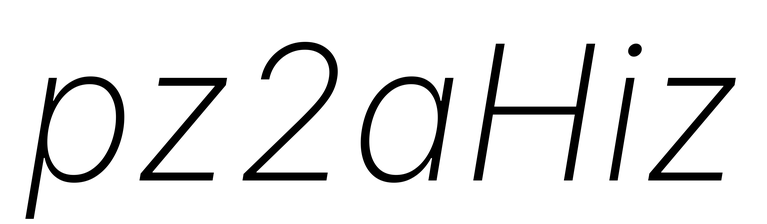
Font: Inter-Italic_ExtraLight_Italic